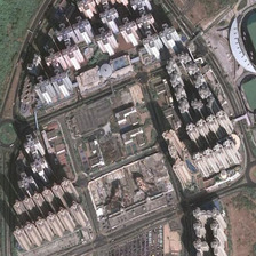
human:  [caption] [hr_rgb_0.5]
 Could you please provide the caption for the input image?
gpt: Rows of exquisite buildings are very artistic.

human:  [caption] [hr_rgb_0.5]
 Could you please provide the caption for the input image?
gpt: A series of magnificent buildings are very artistic.

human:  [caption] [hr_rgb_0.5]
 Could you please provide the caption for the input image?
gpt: Decorated with green buildings and lakes.

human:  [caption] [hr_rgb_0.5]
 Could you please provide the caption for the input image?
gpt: Is dotted with green buildings and lakes.

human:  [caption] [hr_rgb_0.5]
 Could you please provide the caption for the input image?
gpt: It is dotted with green buildings and a lake.